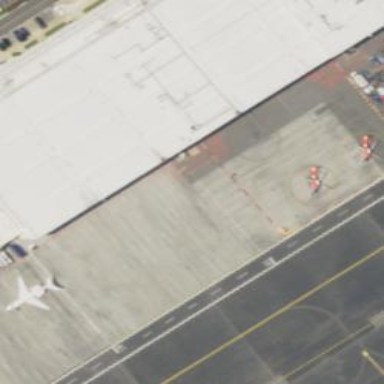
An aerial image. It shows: Image showing helipad at airport.